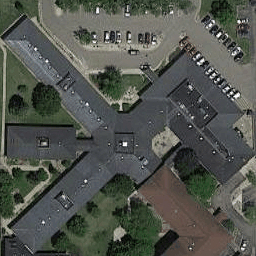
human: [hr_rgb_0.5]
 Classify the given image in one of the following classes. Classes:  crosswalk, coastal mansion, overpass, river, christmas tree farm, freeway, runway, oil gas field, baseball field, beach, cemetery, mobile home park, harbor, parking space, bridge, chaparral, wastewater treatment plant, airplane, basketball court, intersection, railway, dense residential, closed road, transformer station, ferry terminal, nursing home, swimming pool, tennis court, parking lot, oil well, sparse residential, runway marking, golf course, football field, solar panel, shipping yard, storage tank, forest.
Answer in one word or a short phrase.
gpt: nursing home